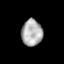
Tissue: prostate
Cell type: Fibroblasts
Senescence score: 0.7103
Nuclear area (px): 537
Mean DAPI intensity: 175.006